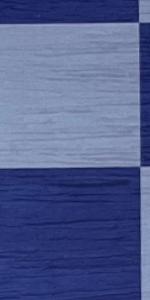
Label: Empty